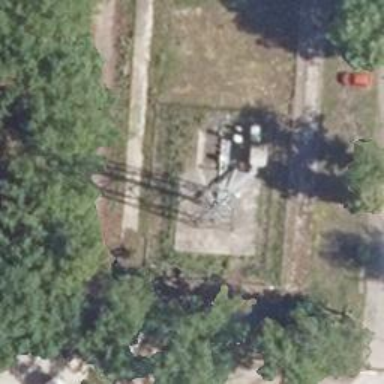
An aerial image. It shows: Communication mast tower.